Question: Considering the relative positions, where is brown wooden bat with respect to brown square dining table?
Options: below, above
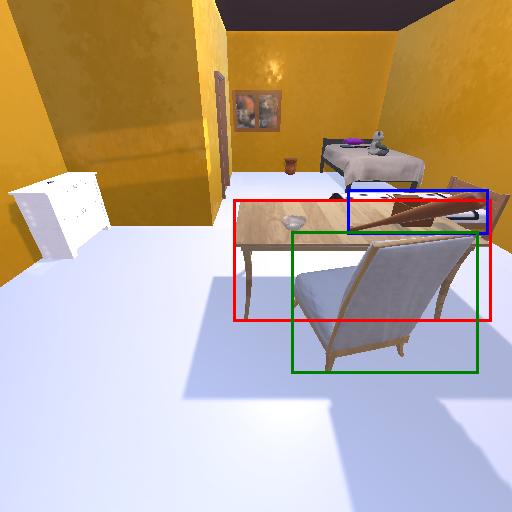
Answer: below